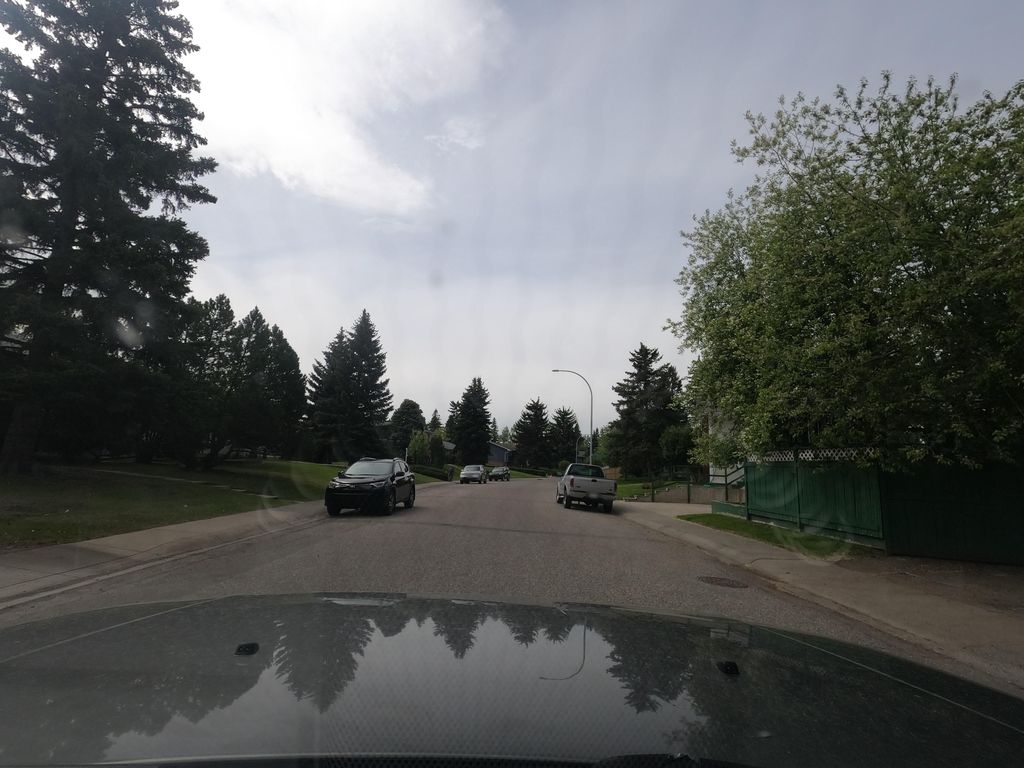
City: calgary